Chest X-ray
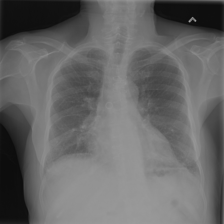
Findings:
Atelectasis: negative
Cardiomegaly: negative
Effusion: negative
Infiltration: negative
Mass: negative
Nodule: negative
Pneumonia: negative
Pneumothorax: negative
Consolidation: negative
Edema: negative
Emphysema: negative
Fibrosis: positive
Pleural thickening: negative
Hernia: negative